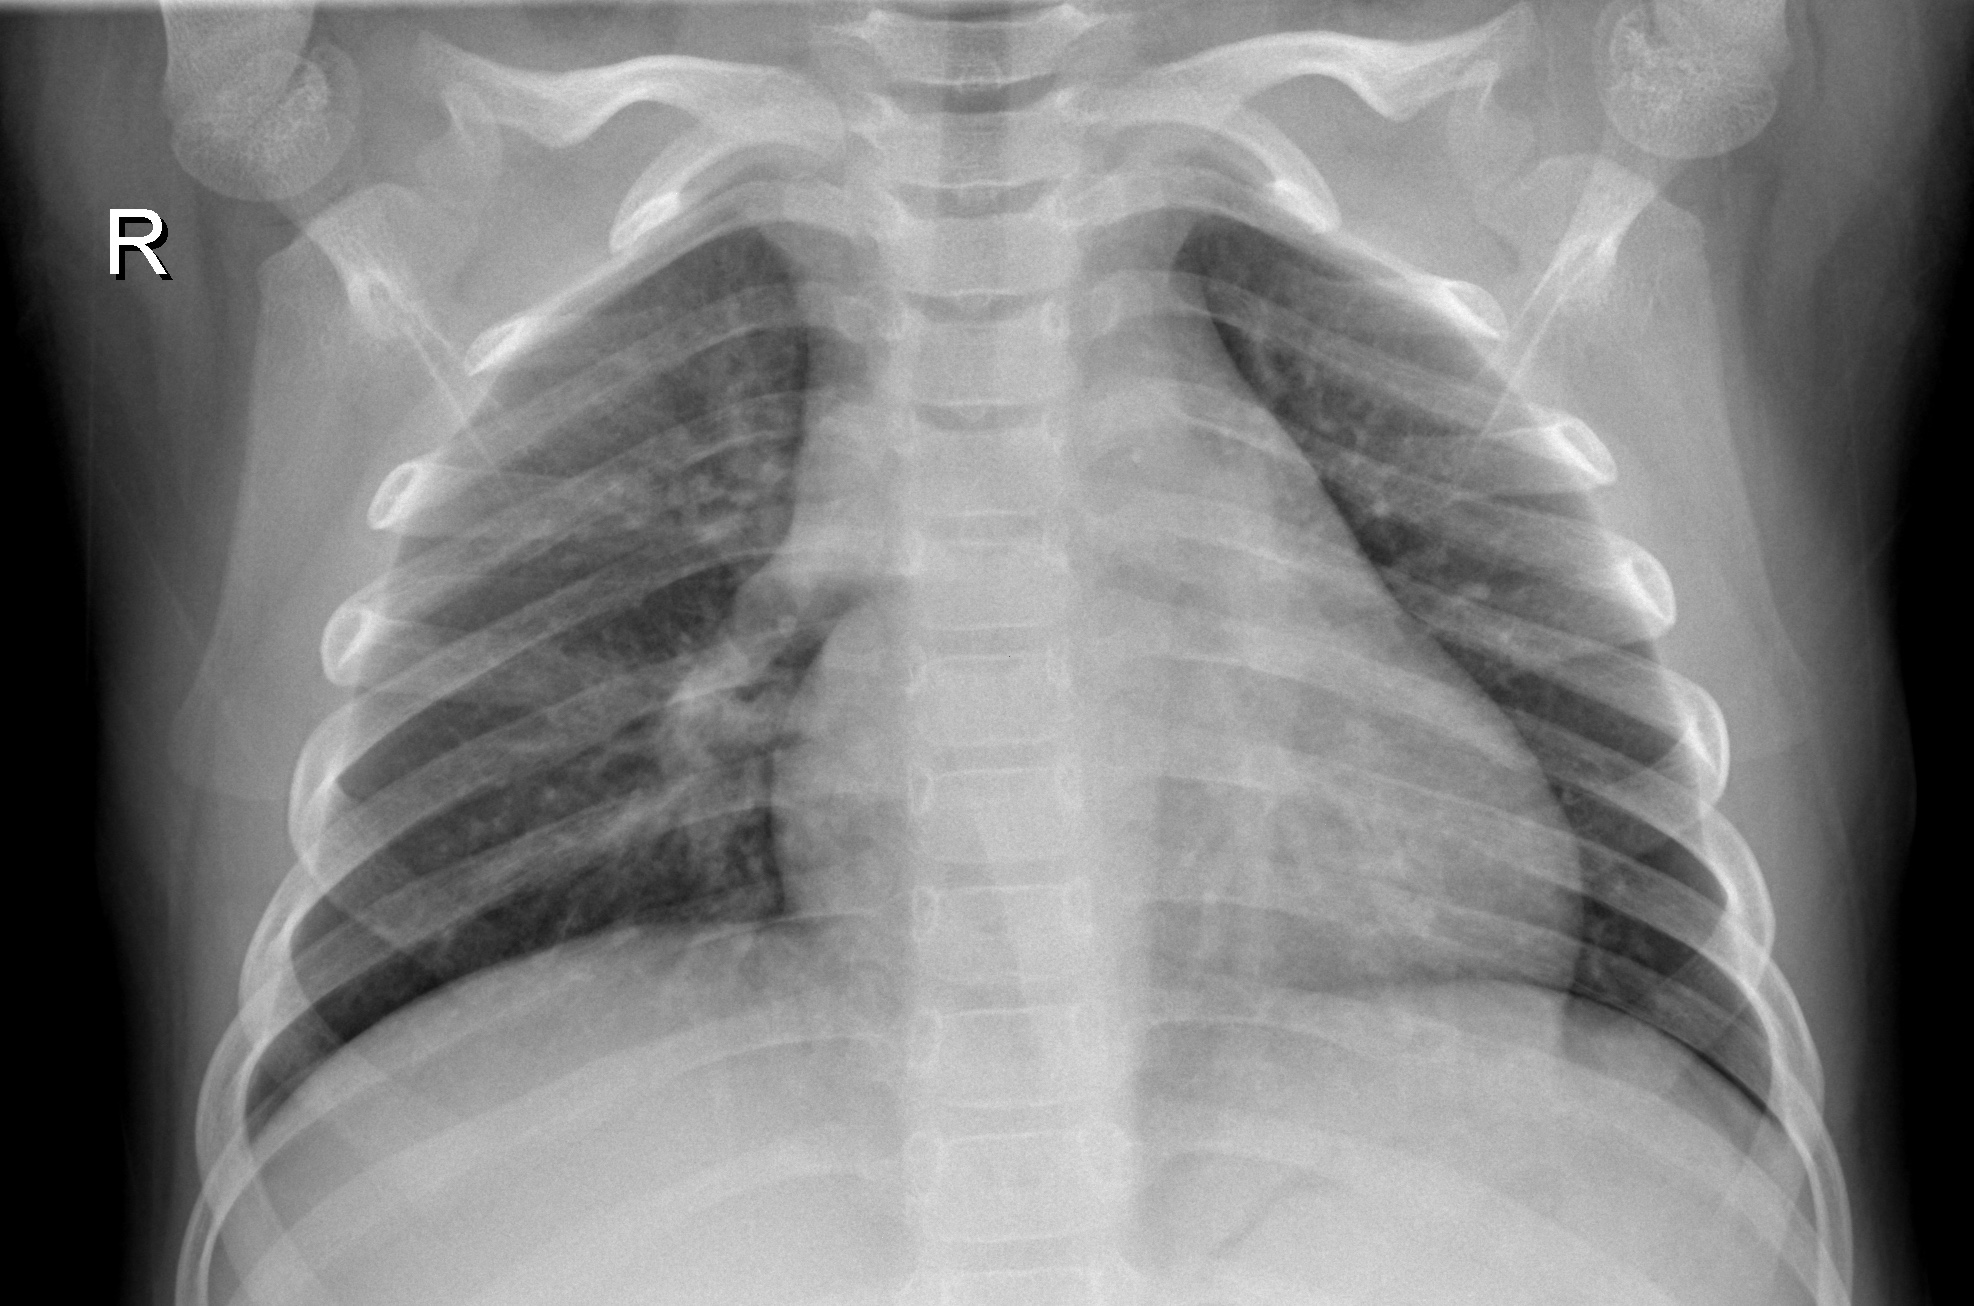
Diagnosis: NORMAL